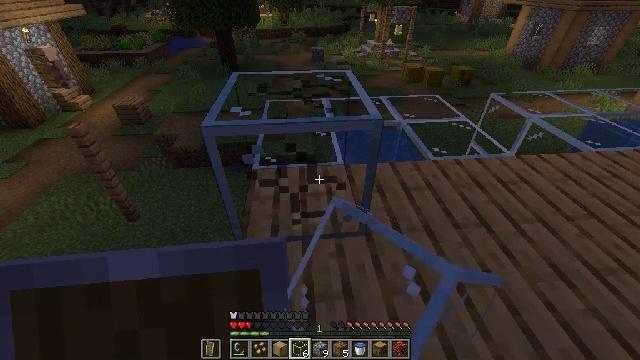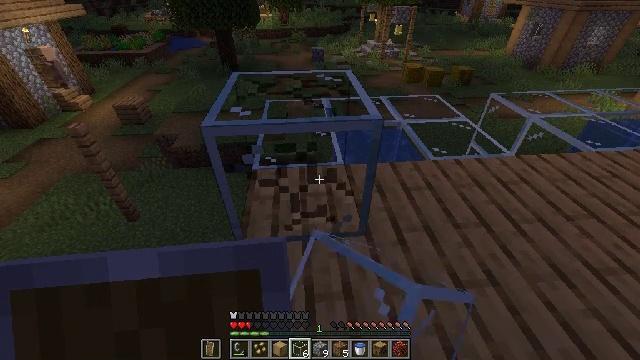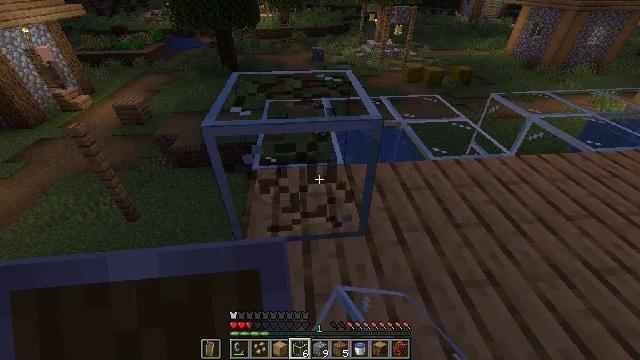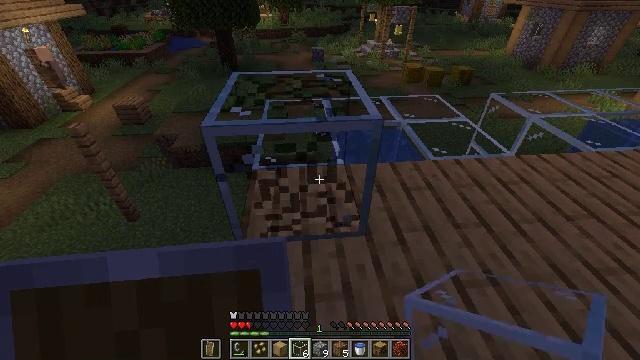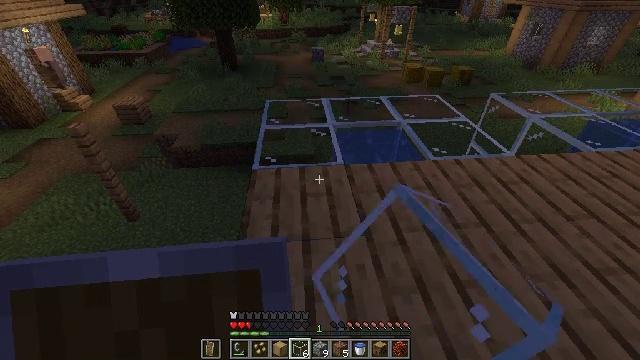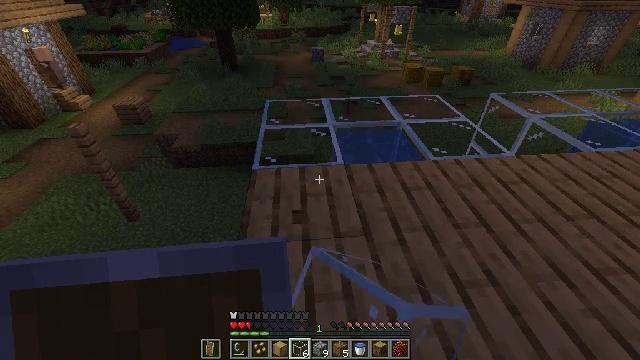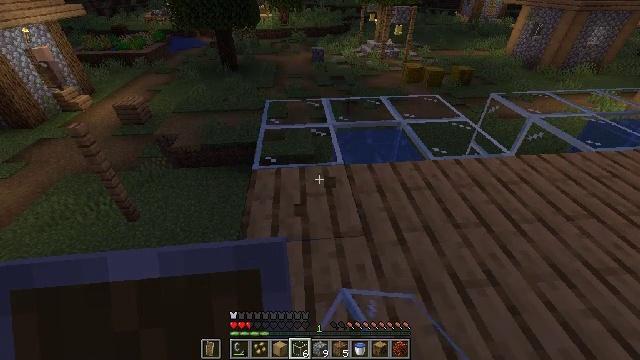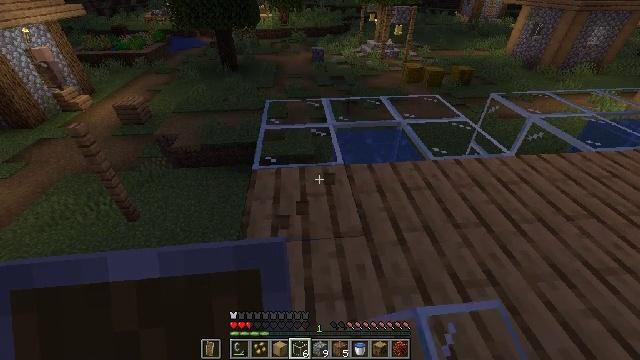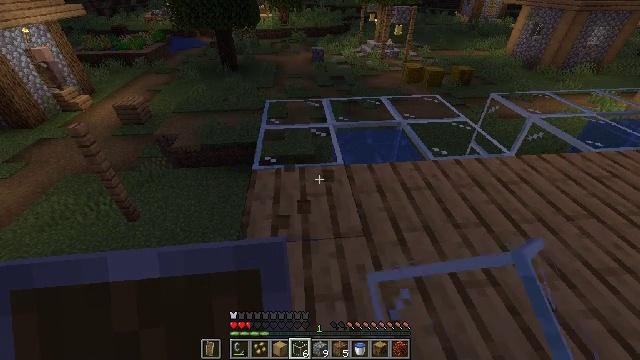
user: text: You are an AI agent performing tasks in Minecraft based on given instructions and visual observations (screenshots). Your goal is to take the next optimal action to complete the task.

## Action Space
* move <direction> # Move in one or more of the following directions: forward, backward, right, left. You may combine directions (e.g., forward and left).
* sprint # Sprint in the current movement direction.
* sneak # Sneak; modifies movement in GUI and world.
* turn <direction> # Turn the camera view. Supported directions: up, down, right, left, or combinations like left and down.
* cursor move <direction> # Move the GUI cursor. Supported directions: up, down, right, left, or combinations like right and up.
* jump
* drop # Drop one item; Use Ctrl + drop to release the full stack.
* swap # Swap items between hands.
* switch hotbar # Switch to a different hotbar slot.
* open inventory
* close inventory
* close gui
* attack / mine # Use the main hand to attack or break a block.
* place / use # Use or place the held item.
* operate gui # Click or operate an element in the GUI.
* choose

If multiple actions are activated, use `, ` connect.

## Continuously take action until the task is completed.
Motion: motion action
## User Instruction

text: Break the glass block.
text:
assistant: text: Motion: attack / mine
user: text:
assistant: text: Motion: attack / mine
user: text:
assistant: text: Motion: attack / mine
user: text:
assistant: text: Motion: attack / mine
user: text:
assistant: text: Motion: attack / mine
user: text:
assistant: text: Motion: attack / mine
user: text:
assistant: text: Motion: attack / mine
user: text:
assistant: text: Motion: move forward, attack / mine
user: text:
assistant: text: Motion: no_op